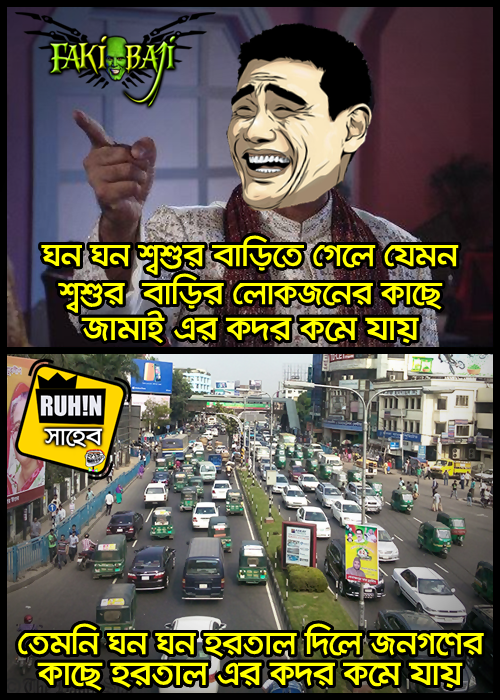
Caption: ঘন ঘন শ্বশুর বাড়িতে গেলে যেমন শ্বশুর বাড়ির লোকজনের কাছে জামাই এর কদর কমে যায় তেমনি ঘন ঘন হরতাল দিলে জনগণের কাছে হরতাল এর কদর কমে যায়
Label: hate